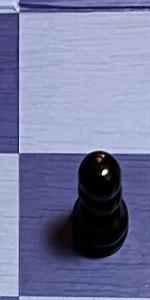
Label: Pawn_Black